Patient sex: M
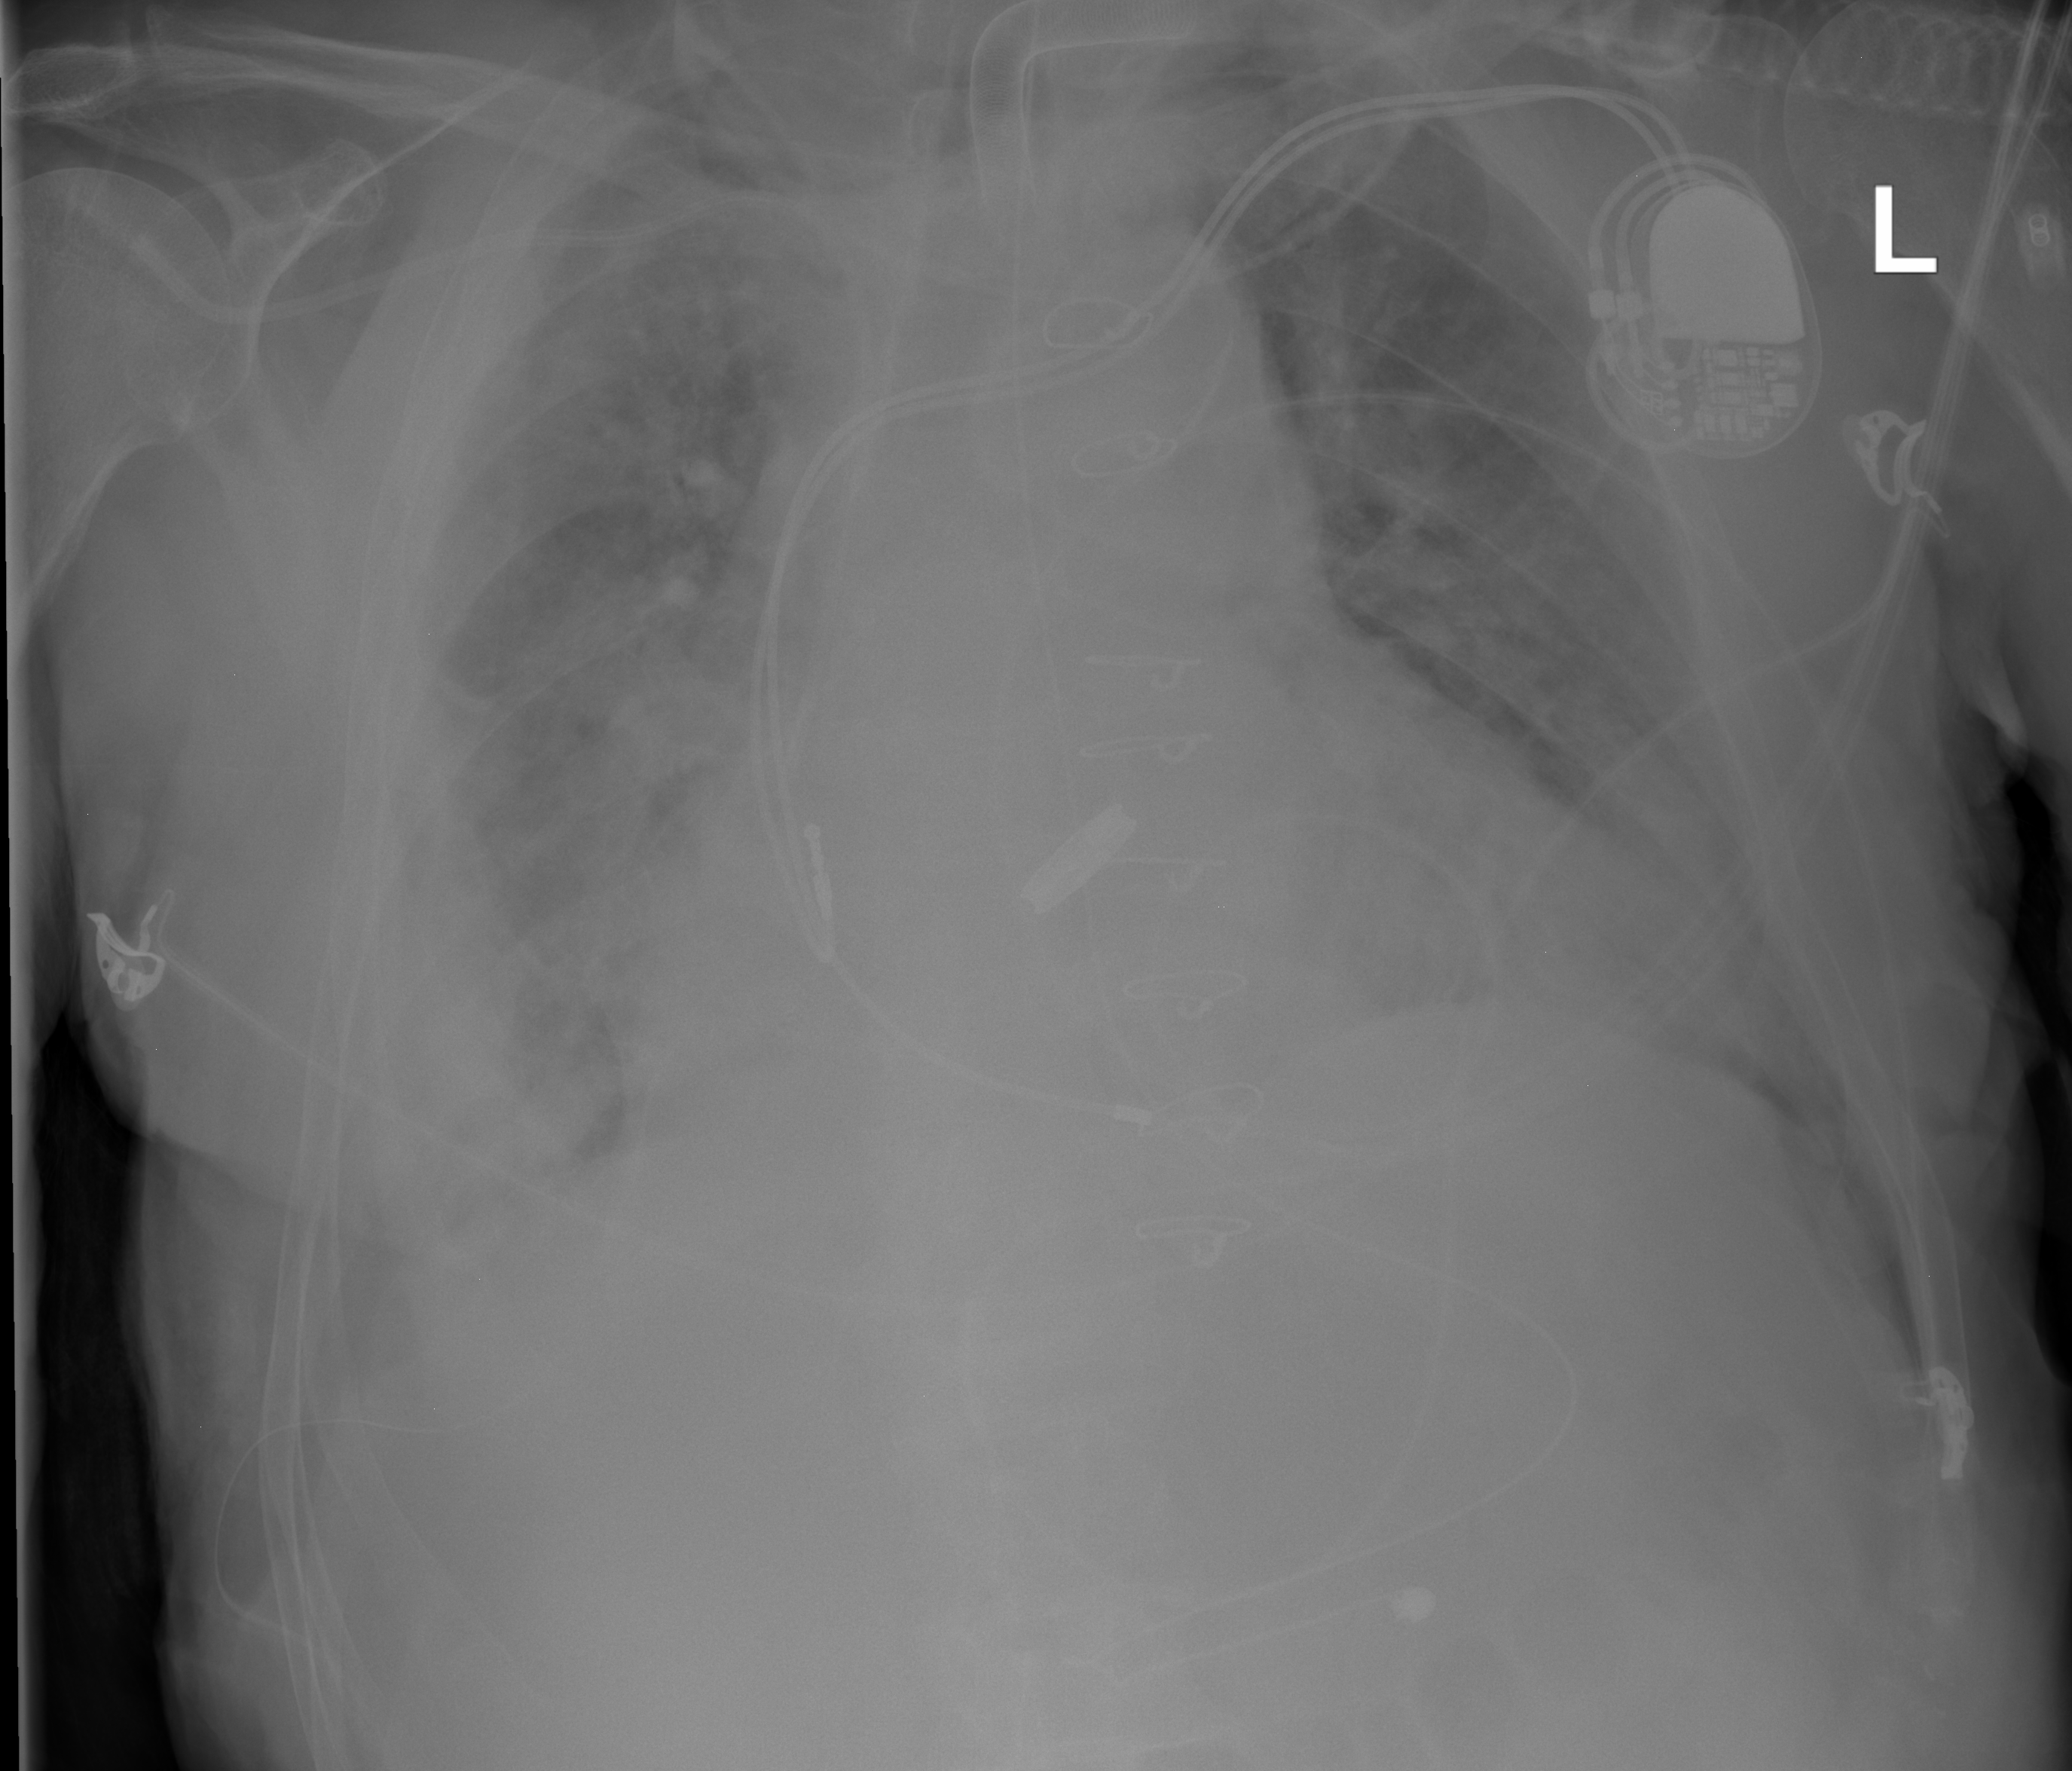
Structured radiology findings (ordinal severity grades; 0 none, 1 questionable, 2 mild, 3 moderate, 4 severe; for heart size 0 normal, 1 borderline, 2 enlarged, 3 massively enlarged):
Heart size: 2
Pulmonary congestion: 2
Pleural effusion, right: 2
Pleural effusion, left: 2
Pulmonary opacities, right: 3
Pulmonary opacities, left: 2
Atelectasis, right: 3
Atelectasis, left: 2